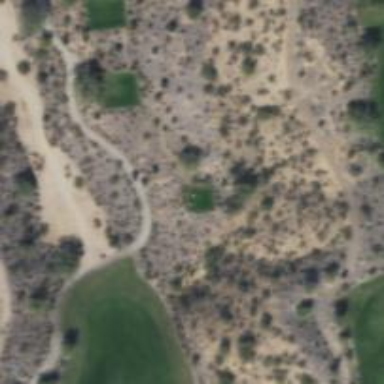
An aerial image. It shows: Path used for both walking and golf.